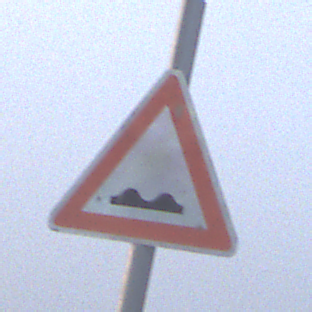
Verkehrszeichen: UnebeneFahrbahn
Umgebung: Outdoor, Nature
Tageszeit: SunriseSunset
Wetter: Overcast
Licht: Natural
Jahreszeit: NotSpecified
Kontrast: LowContrast